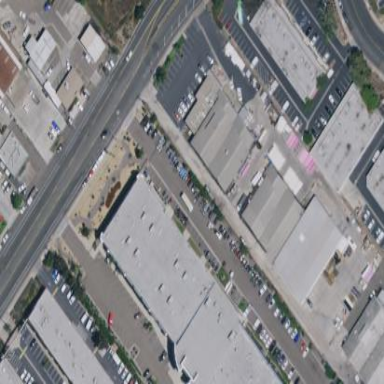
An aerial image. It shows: Industrial building.